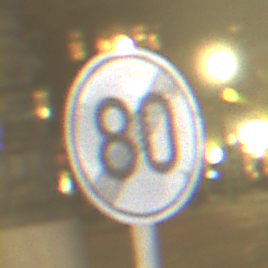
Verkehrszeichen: EndeGeschwindigkeit80
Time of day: Night
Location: Outdoor (Urban)
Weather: Clear
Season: NotSpecified
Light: Artificial